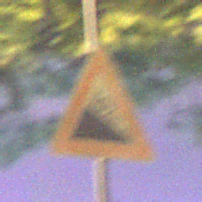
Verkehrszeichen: Gefaelle10
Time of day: Night
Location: Outdoor (Suburban)
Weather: PartlyCloudy
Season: NotSpecified
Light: Artificial